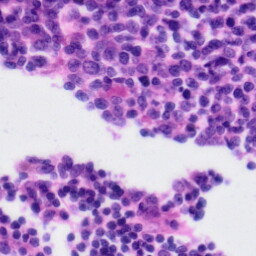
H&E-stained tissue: Tonsil